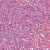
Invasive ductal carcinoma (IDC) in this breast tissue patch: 1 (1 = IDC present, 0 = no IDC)